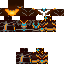
A male skeleton skin with dark skin, wearing brown helmet dressed in a orange armor chest and brown pants, featuring a closed mouth.